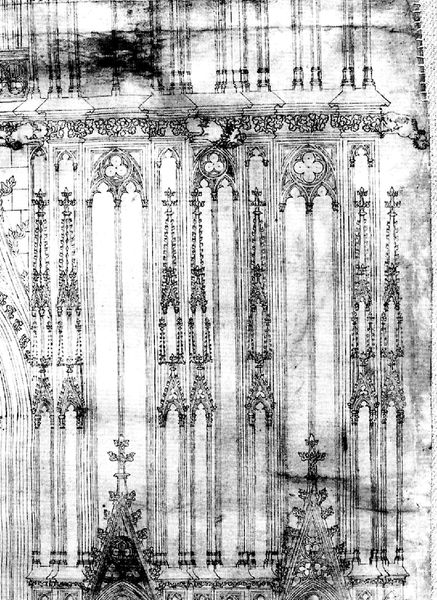
Titel: Mittelalterlicher Fassadenplan (Plan F) des Kölner Doms
Institution: Köln, Dombauarchiv
Schlagwörter: fenster, schwarz, weiss, zeichnung, spitze, krabbe, entwurf, fleck, basis, masswerk, dreipass, stabwerk, fiale, spitze#, gotikl#, giebekl, spitzboigen